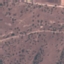
Land use / land cover: HerbaceousVegetation